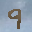
Label: 9